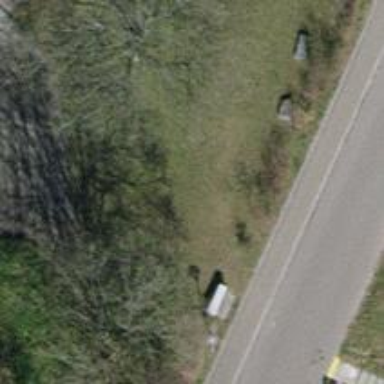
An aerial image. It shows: Set of steps on the road.